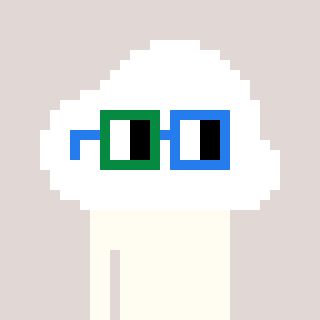
a pixel art character with square green and blue glasses, a cloud-shaped head and a grayscale-colored body on a warm background